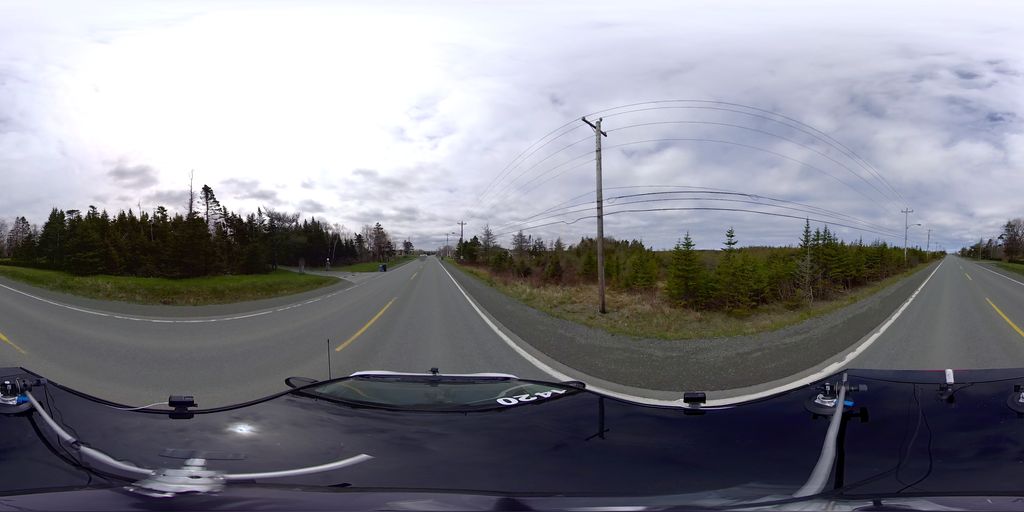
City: st_johns